Question: I have these 3 (a, b and c) angles for a surface shown in the picture and I need to find the (x,y,z) for these two normal vectors.
One of the vectors is laying over the surface and the other one is perpendicular to it.
And vectors are pointing outward the origin (0,0,0).
Can anyone help please?

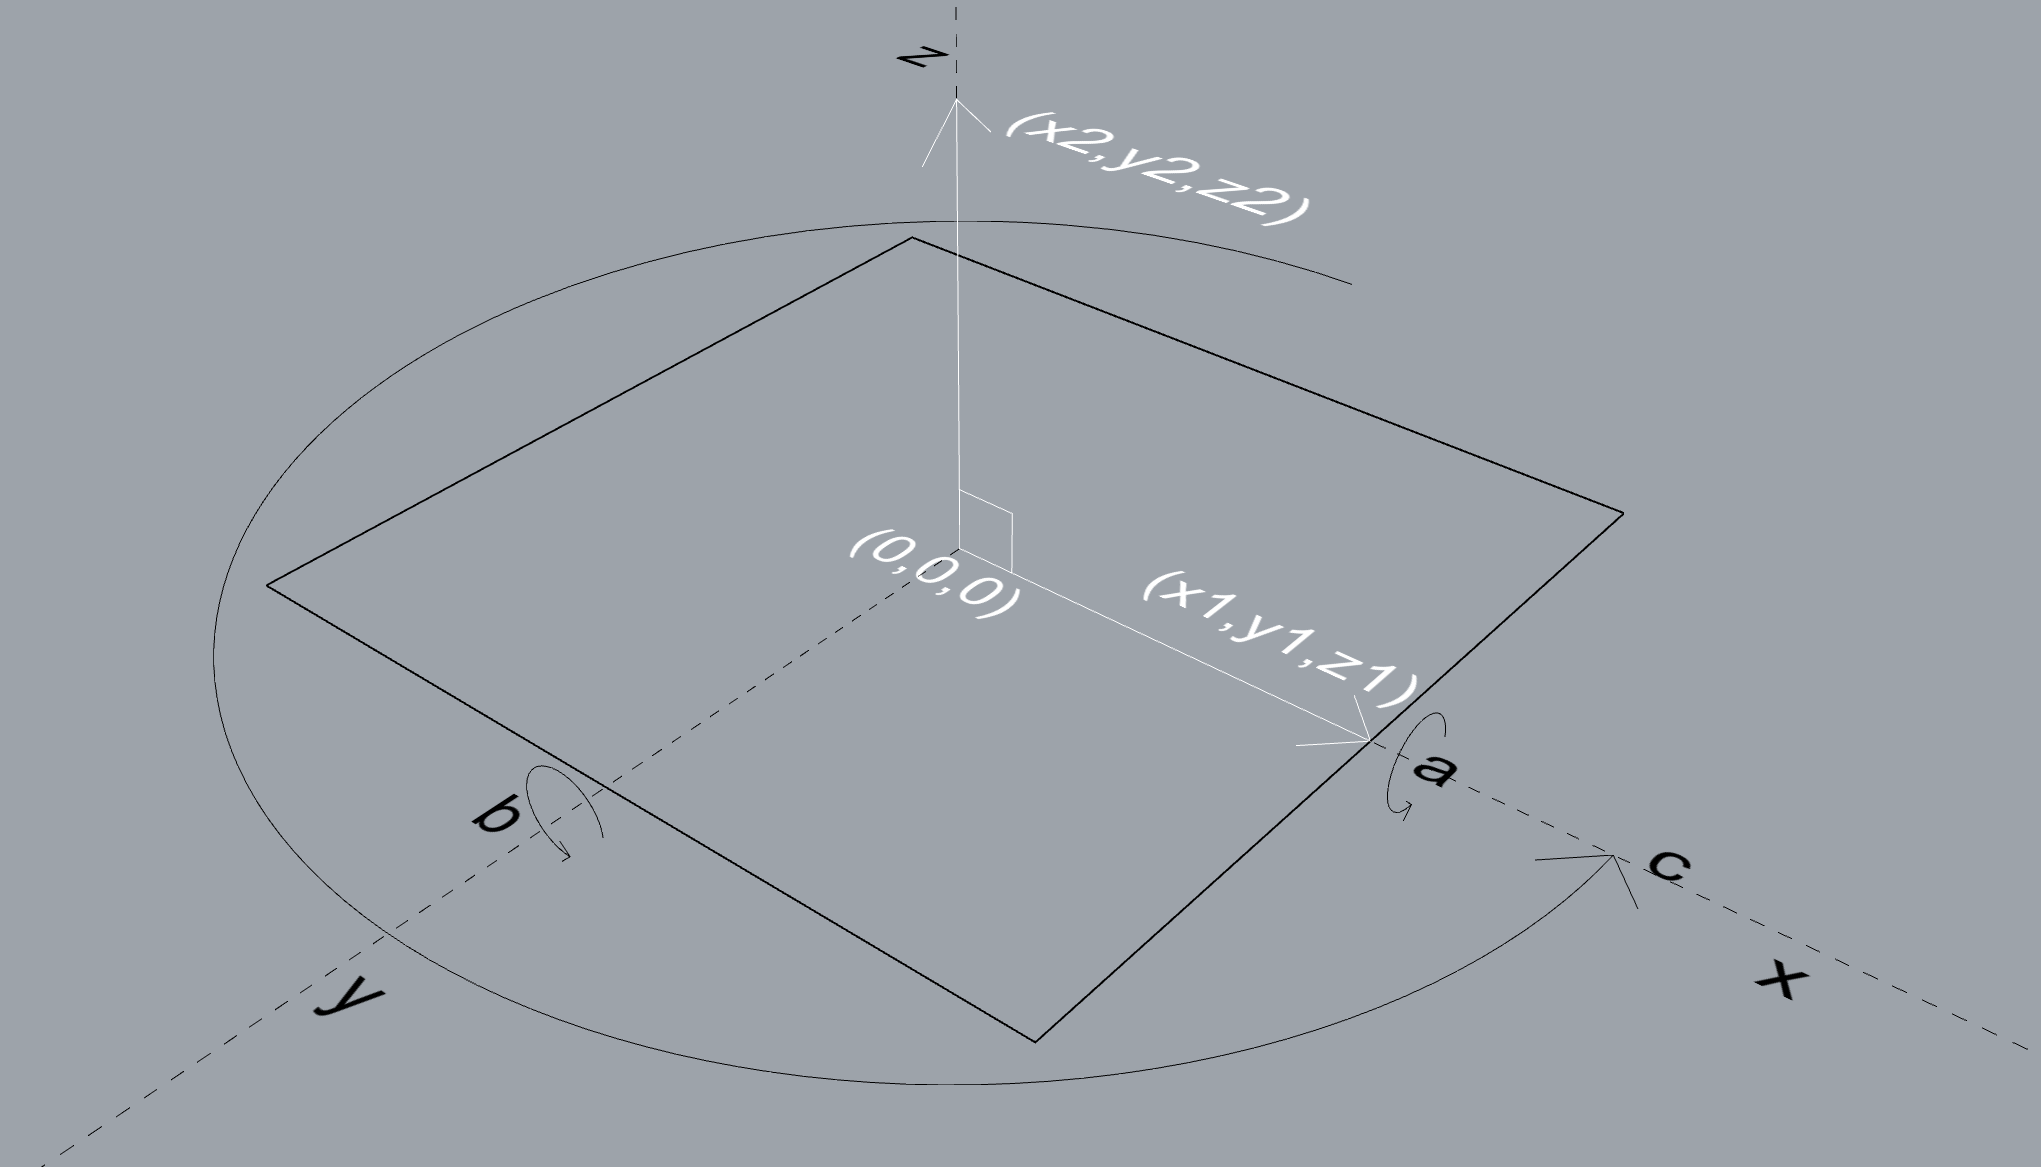
Answer: Since you only use basic rotations, you have the straightforward formulas for each rotation :

The rotation you want to operate is the multiplication of these matrices. The order is important, but because you get your angles from a gyroscopic device, I will assume a conventional order of : roll (around x axis, a or gamma in this post's notations), pitch (around y axis, b or beta), and finally yaw (around z-axis, c or alpha).
Here is the general explicit (and pretty ugly) matrix formulation for you, showing in which order the three rotations have to be performed (from <URL>.

You then multiply your vectors by this matrix R (with your vector as a column vector on the right-hand side), and you're done.
So you javascript code for the matrix is :
'''
var ca = Math.cos(a), sa = Math.sin(a);
var cb = Math.cos(b), sb = Math.sin(b);
var cc = Math.cos(c), sc = Math.sin(c);
var mat = [[cc*cb, cc*sb*sa-sc*ca, cc*sb*ca+sc*sa],
[sc*cb, sc*sb*sa+cc*ca, sc*sb*ca-cc*sa],
[-sb, cb*sa, cb*ca]];
// x is any vector you want to rotate
var x = [/* value on x axis */, /* value on y axis */, /* value on z axis */];
// this is the value of x once it is rotated
var rot_x = [mat[0][0]*x[0]+mat[0][1]*x[1]+mat[0][2]*x[2],
mat[1][0]*x[0]+mat[1][1]*x[1]+mat[1][2]*x[2],
mat[2][0]*x[0]+mat[2][1]*x[1]+mat[2][2]*x[2]];
'''
---
You can see from the general formula that if you rotate the vectors of the standard basis, you get the first column of the matrix for [1,0,0], the second column for [0,1,0] and the third column for [0,0,1], which is simpler. However the above formula is general and always works.